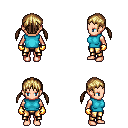
a pixel art fantasy rpg character, female body template, human, light skin, teal sleeveless shirt, gold greaves, blonde twin-tailed hairstyle, gold gloves, four views (front, back, left, right), 2x2 character sprite sheet, small pixel art, hard edges, no anti-aliasing